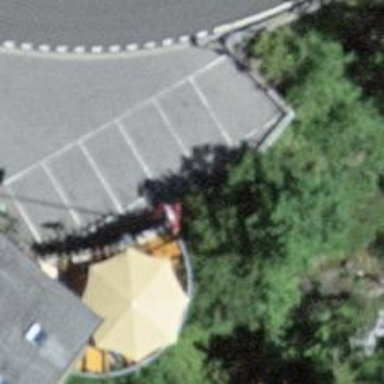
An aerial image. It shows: Flagpole structure.